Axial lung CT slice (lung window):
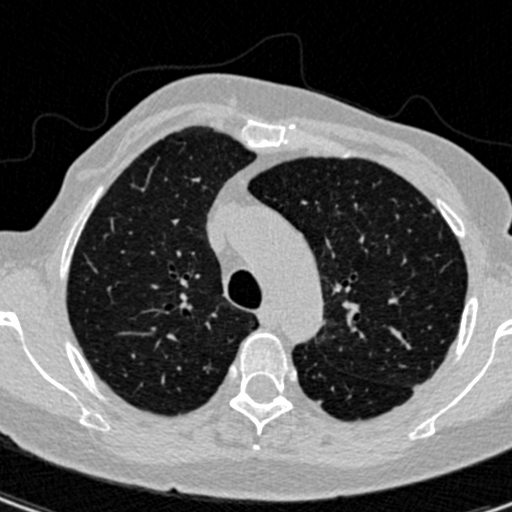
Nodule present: no